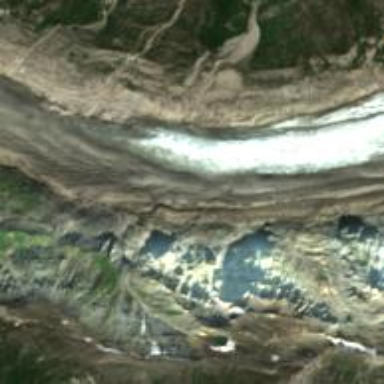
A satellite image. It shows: Stunning view of glacier.